Interaction volume radius: 5 \u00c5
Interaction volume height: 10 \u00c5
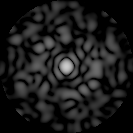
Disorder parameter: 0.8444